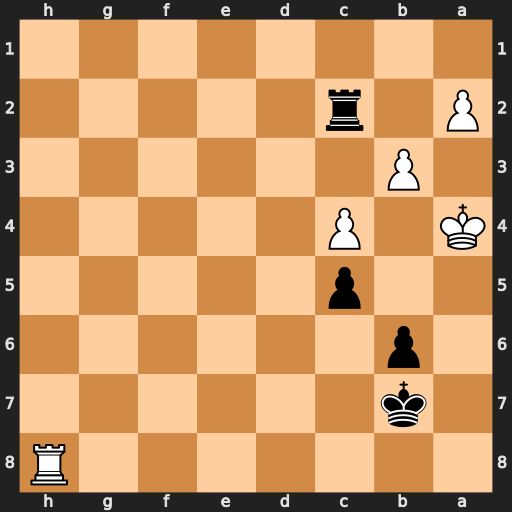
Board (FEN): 7R/1k6/1p6/2p5/K1P5/1P6/P1r5/8
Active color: b
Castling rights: -
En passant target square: -
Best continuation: Rxa2+ Kb5 Ra5#